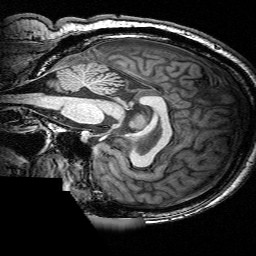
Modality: T1w
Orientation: sagittal
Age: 56
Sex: male
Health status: ill
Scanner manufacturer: siemens
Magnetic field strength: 3 T
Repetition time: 0.0025 s
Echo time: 0.00336 s